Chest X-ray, PA view. Patient: 21 years old, sex M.
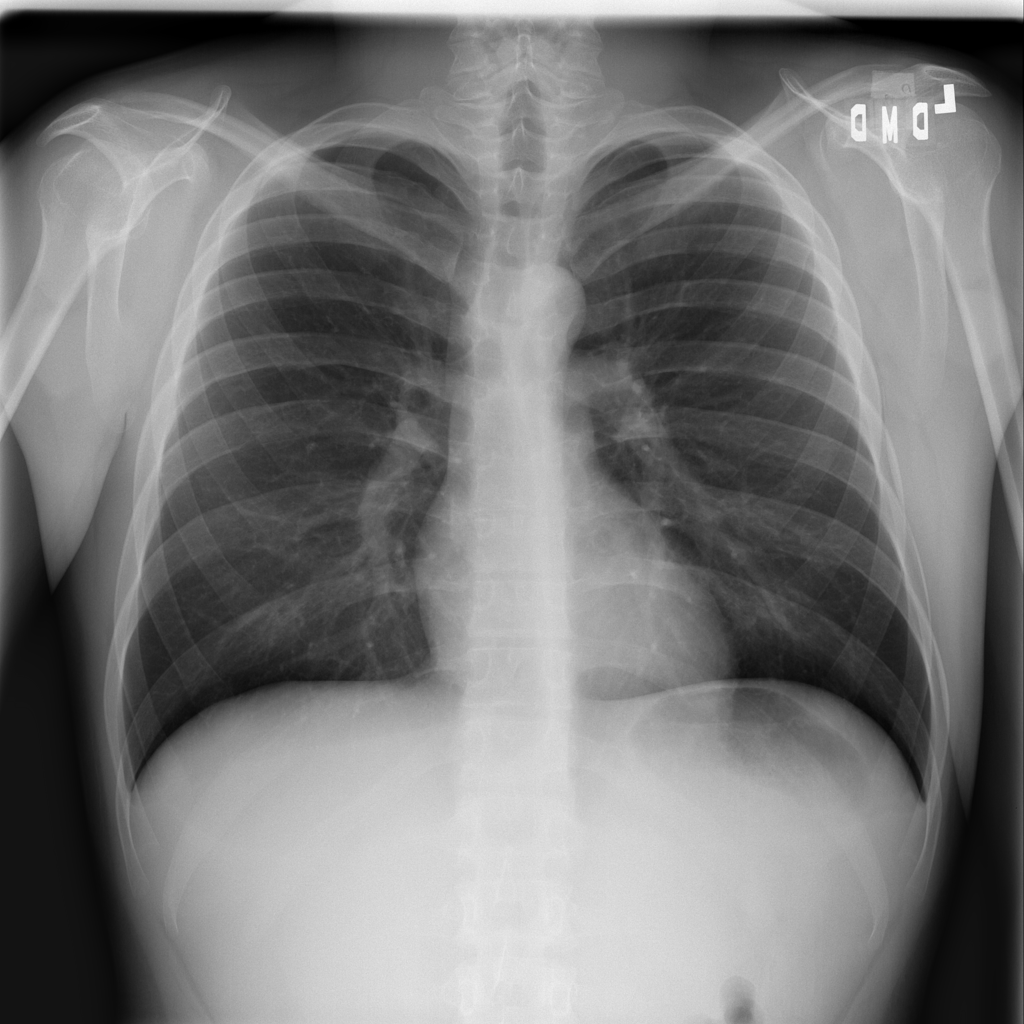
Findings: No Finding